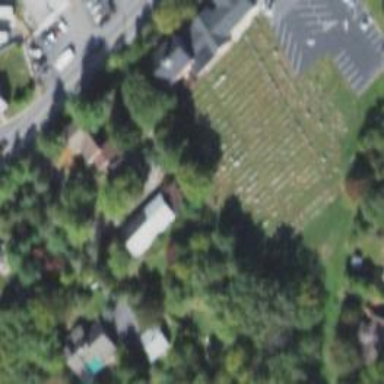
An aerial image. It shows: Graveyard.